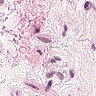
Metastatic tissue present: no